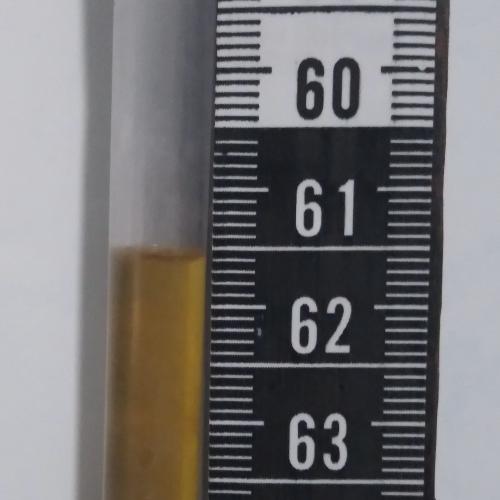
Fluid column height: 61.6 cm